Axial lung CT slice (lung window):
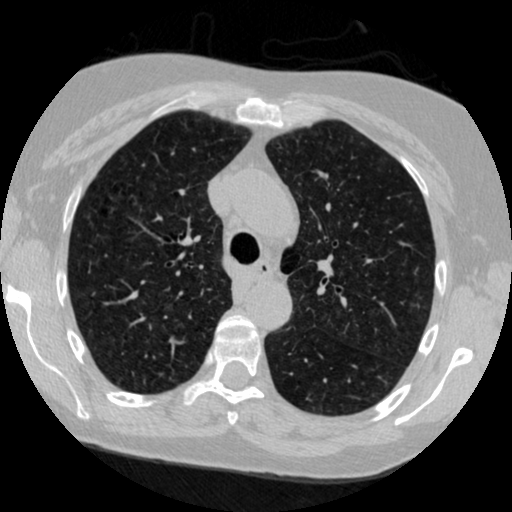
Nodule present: no